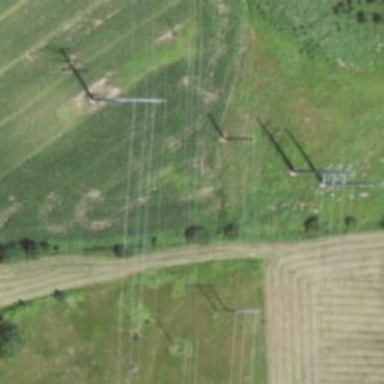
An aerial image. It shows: Power tower.